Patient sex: M
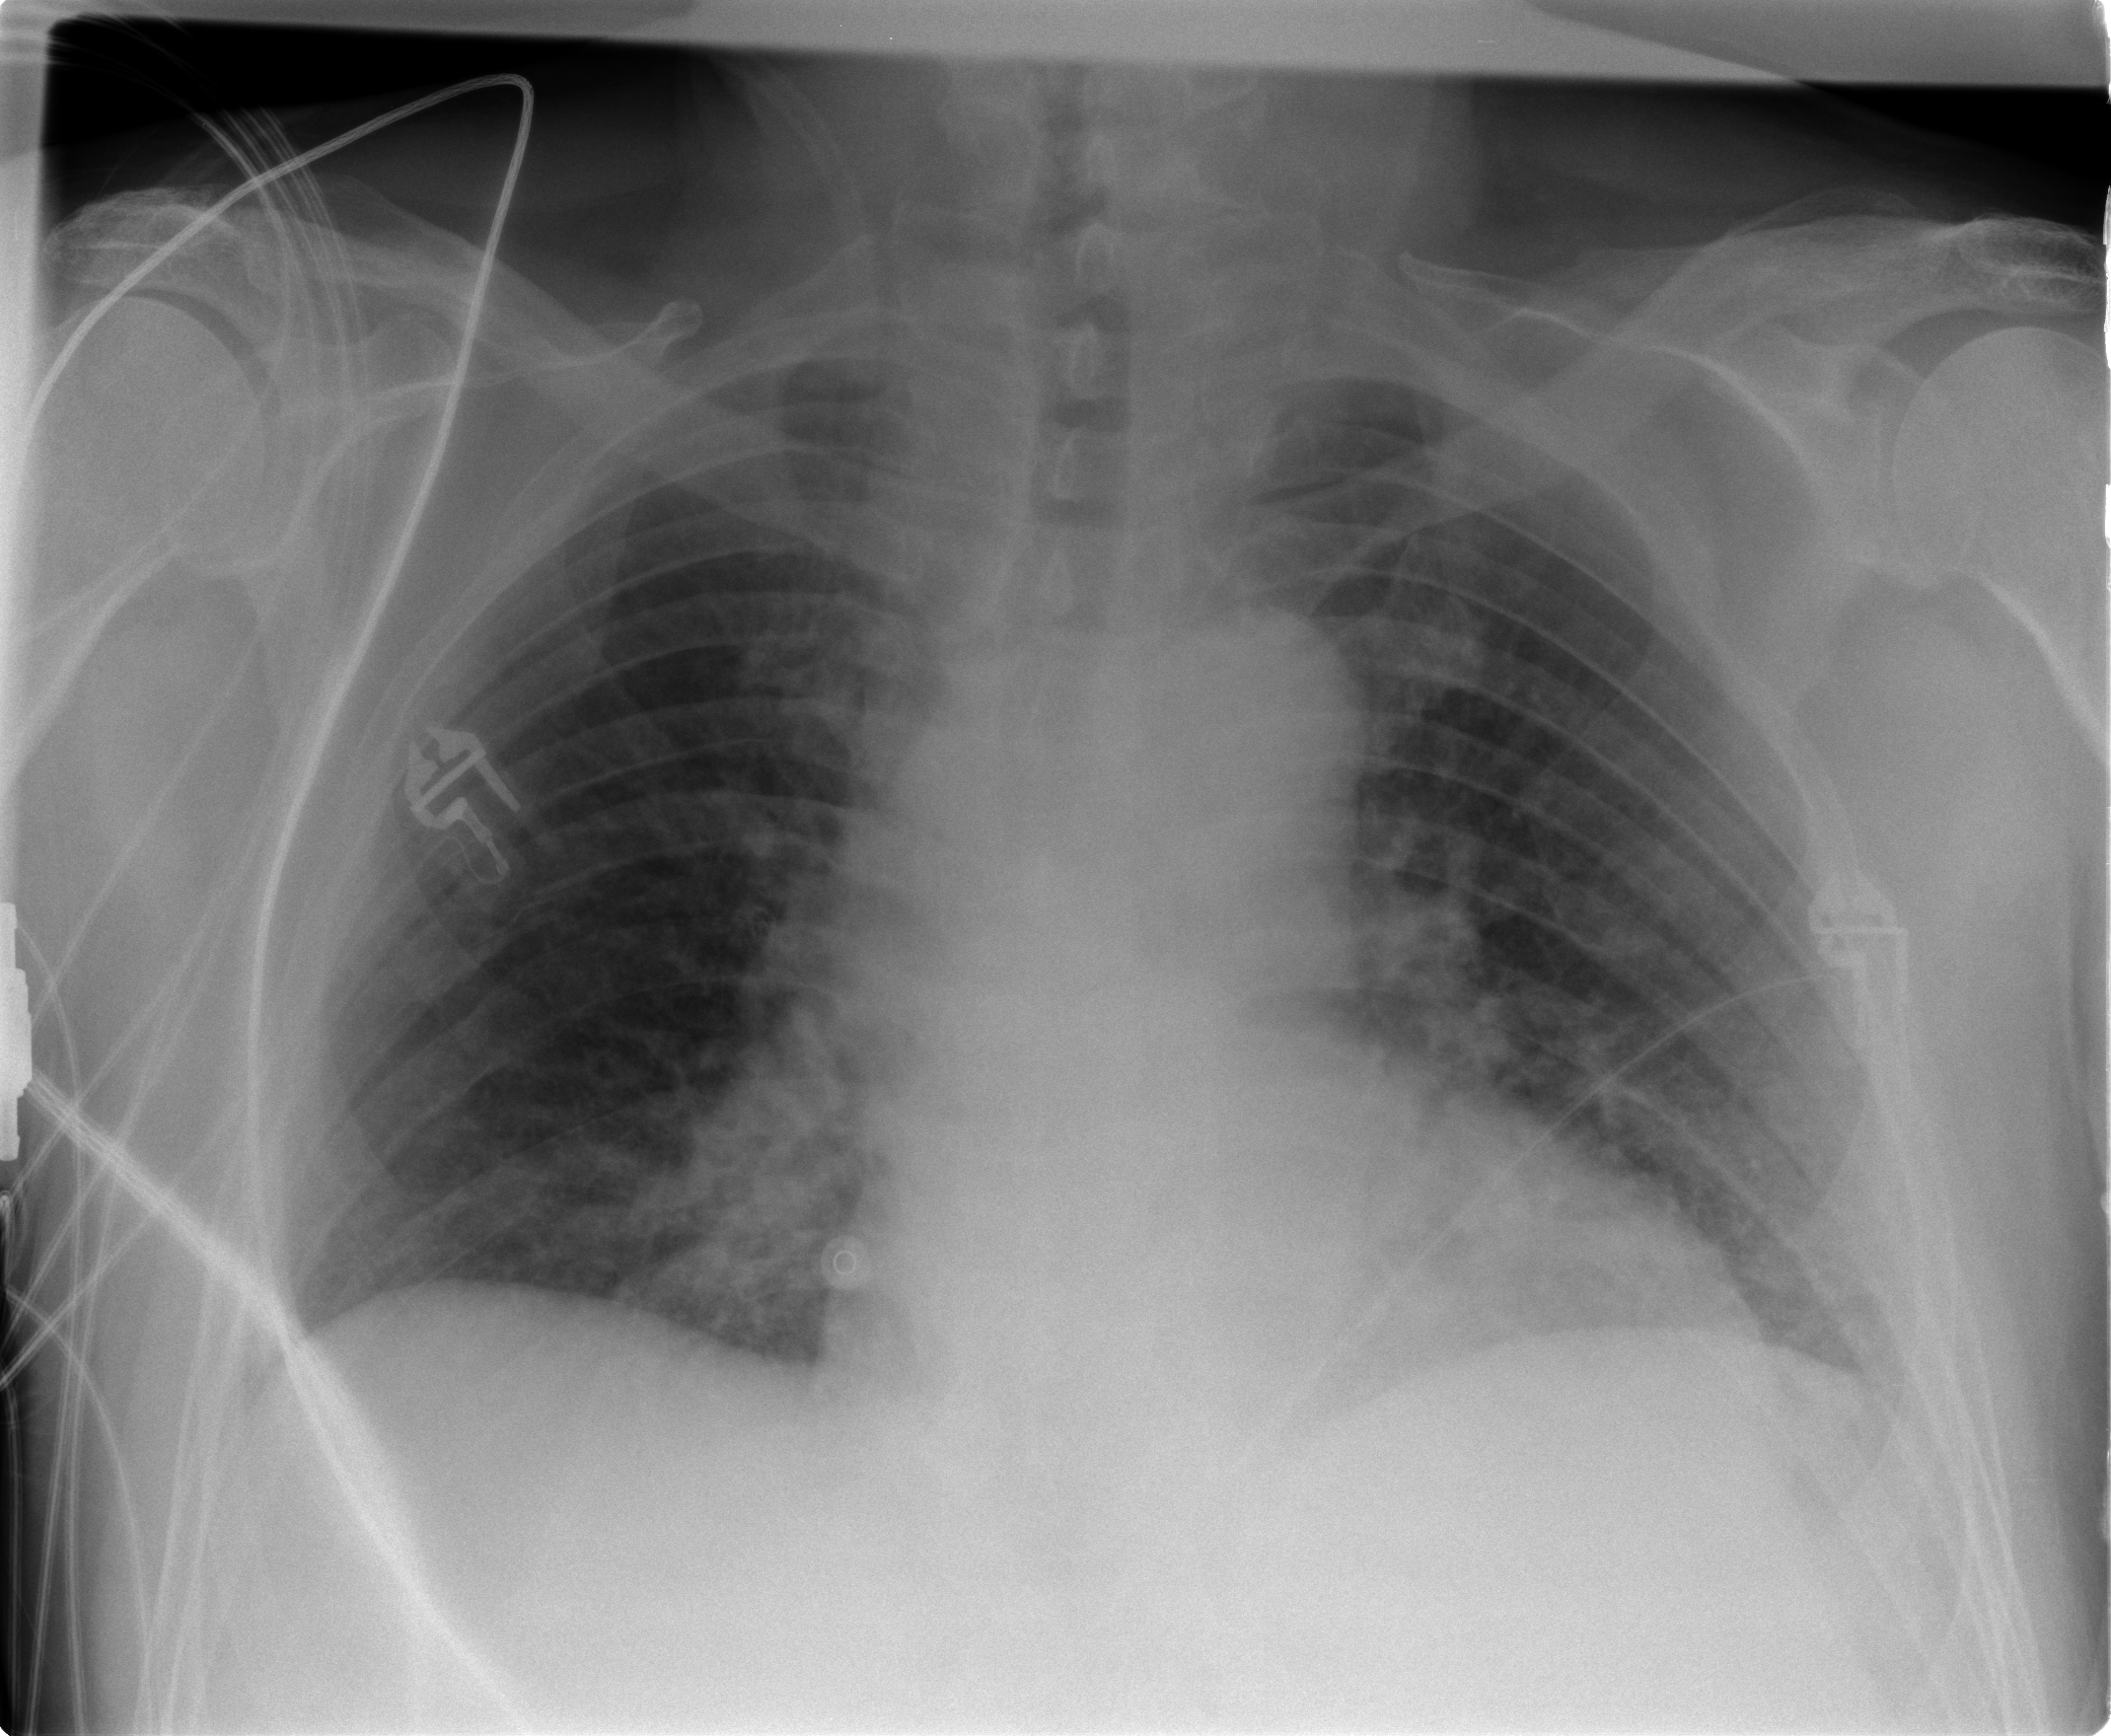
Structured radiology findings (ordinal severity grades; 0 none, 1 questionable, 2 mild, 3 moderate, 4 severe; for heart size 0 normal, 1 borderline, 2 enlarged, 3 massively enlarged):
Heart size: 0
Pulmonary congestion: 2
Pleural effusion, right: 0
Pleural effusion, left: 0
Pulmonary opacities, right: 2
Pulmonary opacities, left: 2
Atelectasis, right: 2
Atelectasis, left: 2